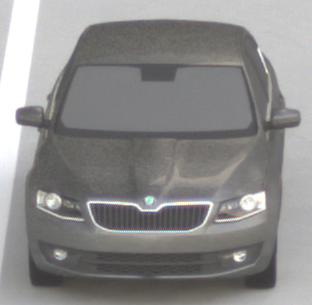
Make: Skoda
Model: Octavia 1.2 TSI
Detailed model: Octavia (III) Limousine
Model produced from: 2013/02
Model produced until: 2015/04
Doors: 5
Color: gray
Road condition: dry road
Daytime: sunrise or sunset
Contrast: medium contrast